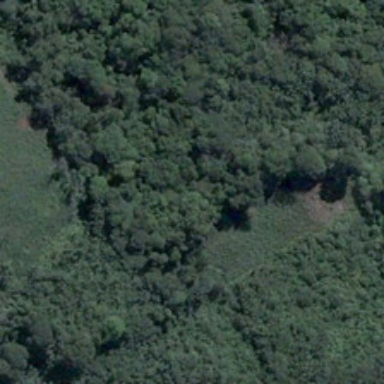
This piece of the forest is green and dense .